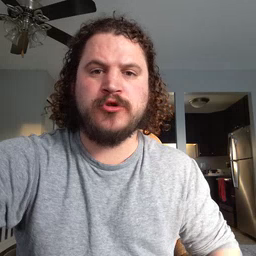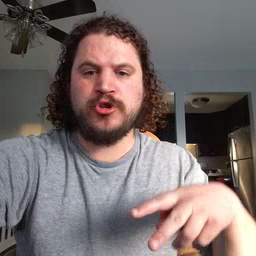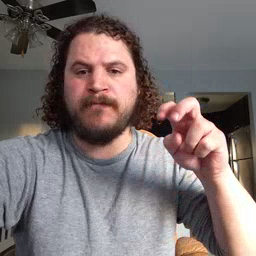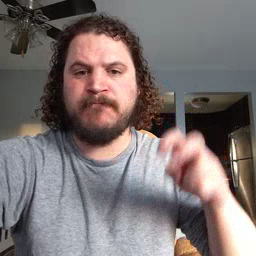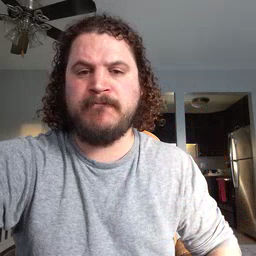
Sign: jump